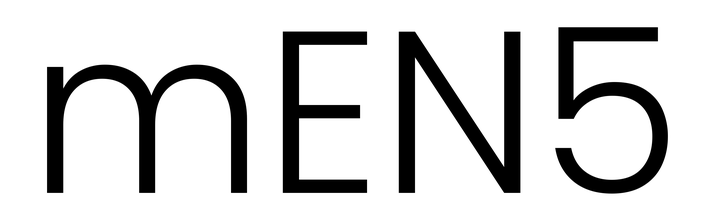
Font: Poppins-Light